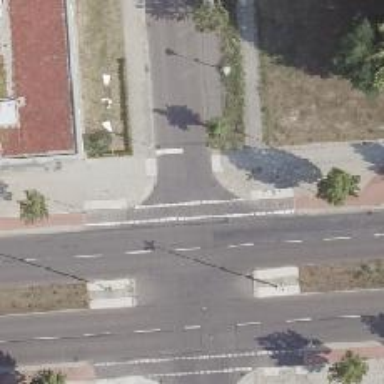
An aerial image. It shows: Unmarked road crossing.